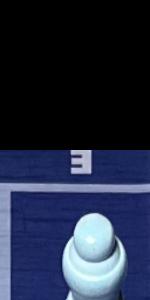
Label: Empty